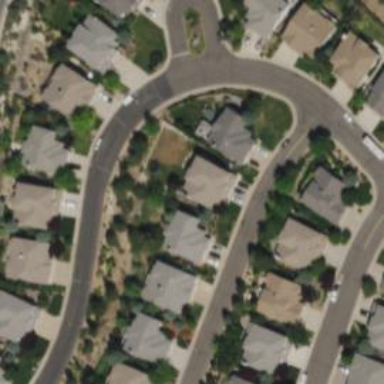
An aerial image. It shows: Residential road with separate asphalt sidewalk.